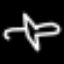
Label: airplane